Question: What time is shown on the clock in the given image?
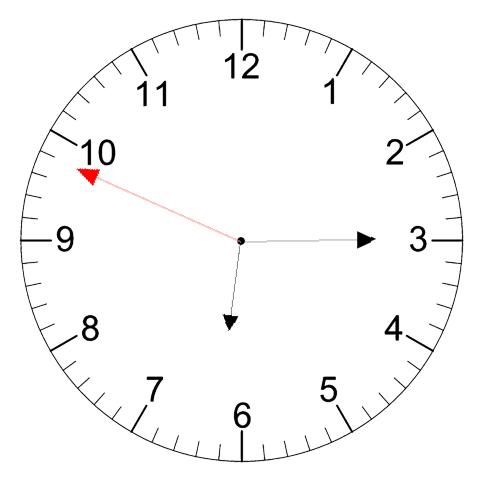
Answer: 06:14:49